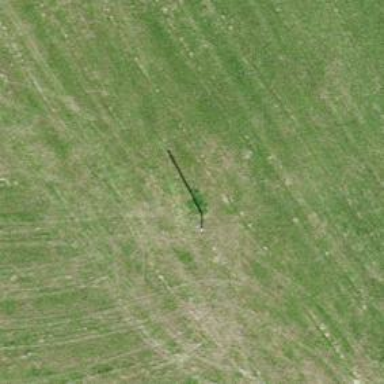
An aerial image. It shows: Minor power line.